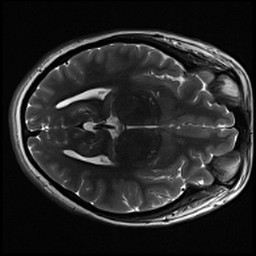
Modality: inplaneT2
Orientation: axial